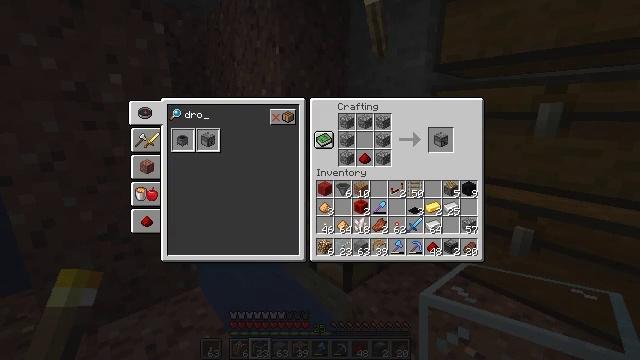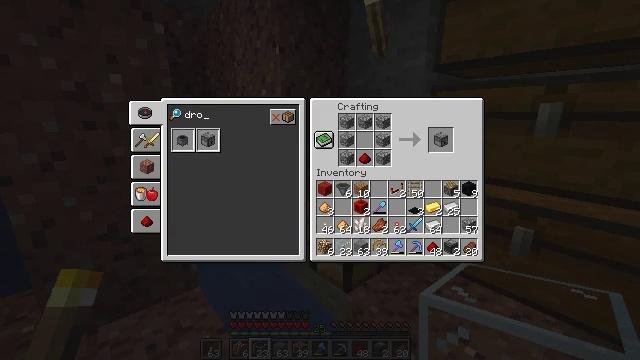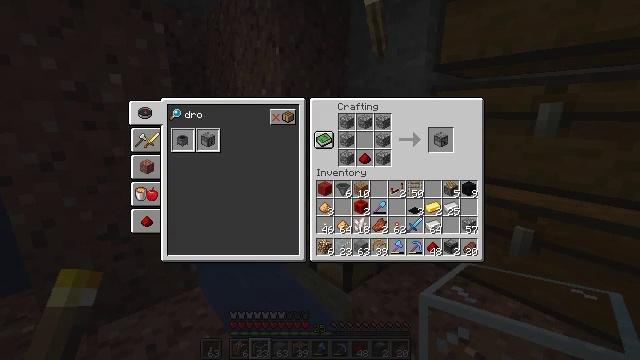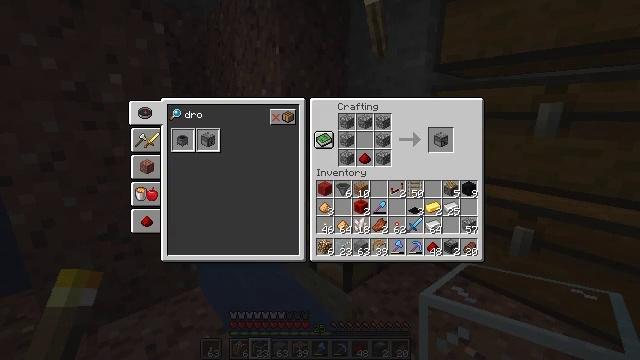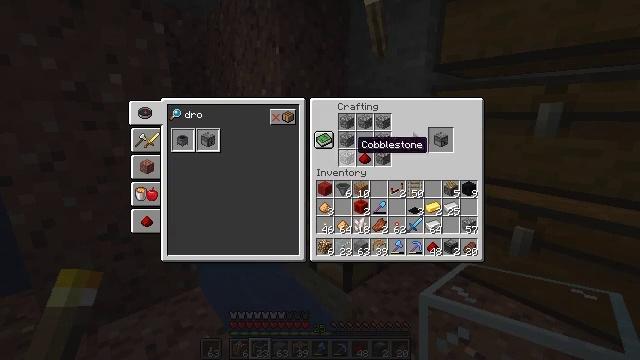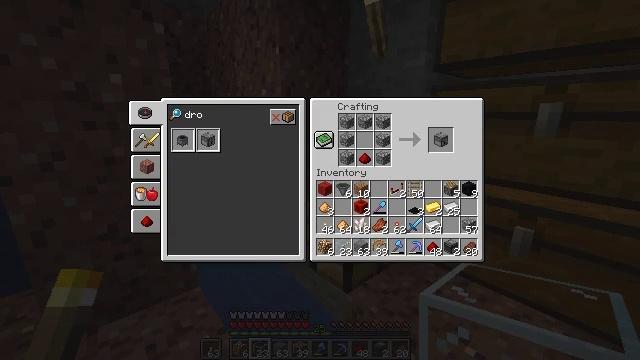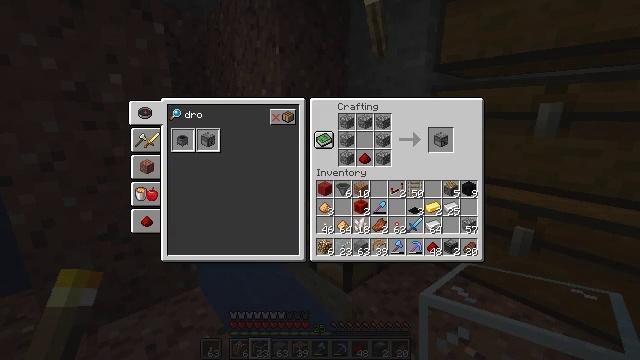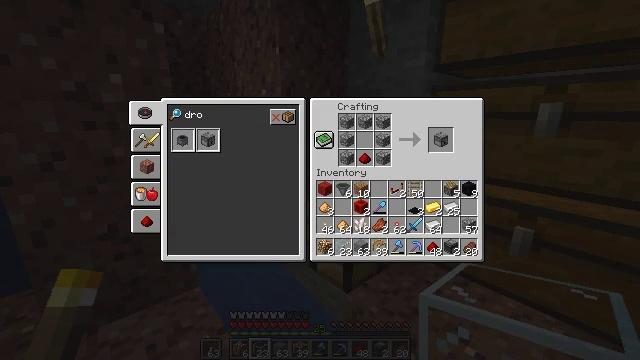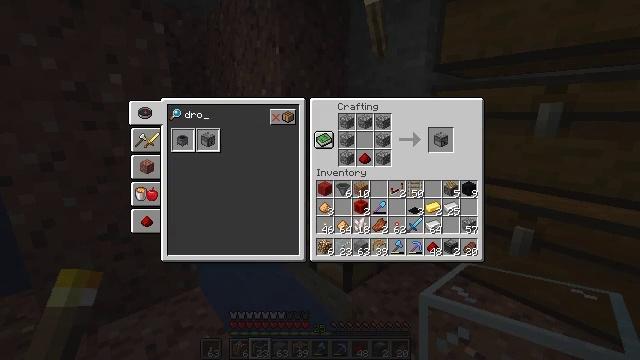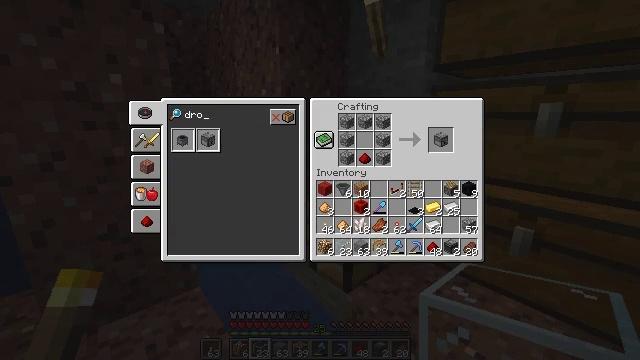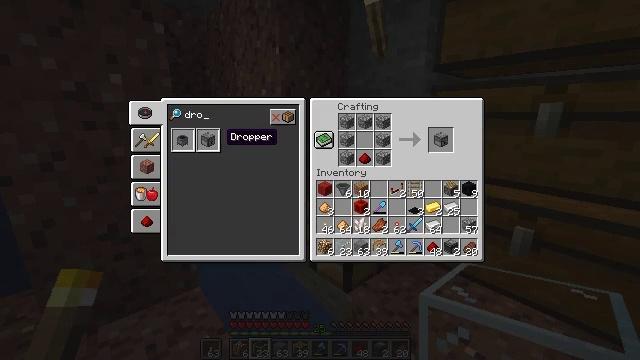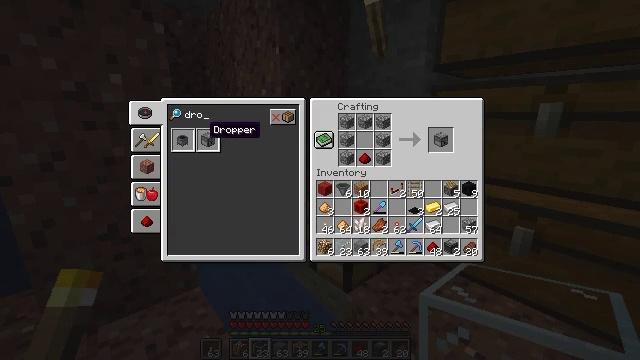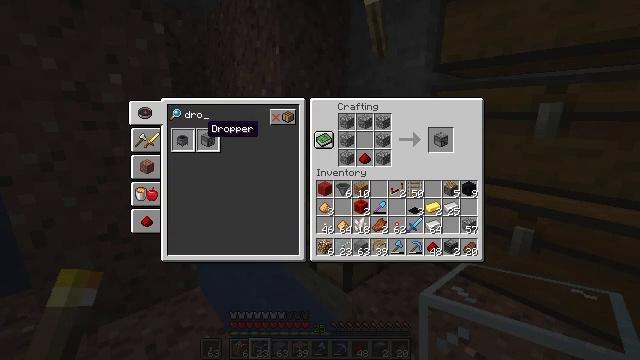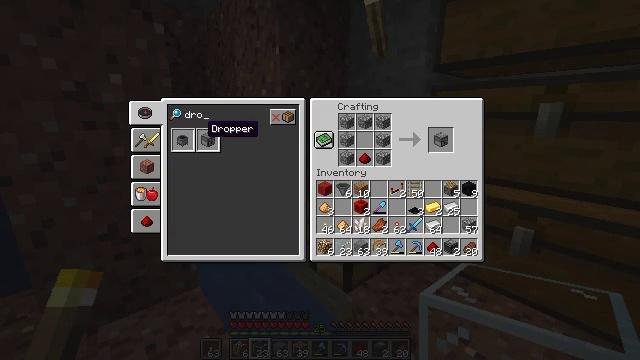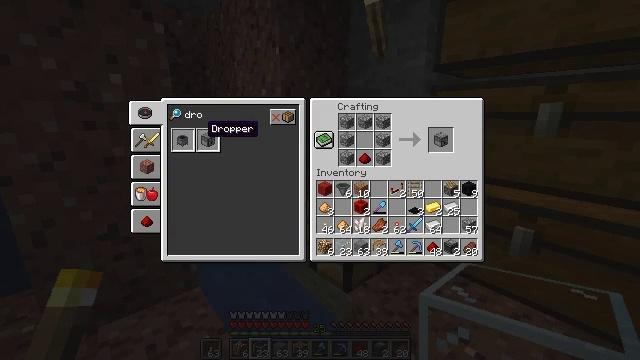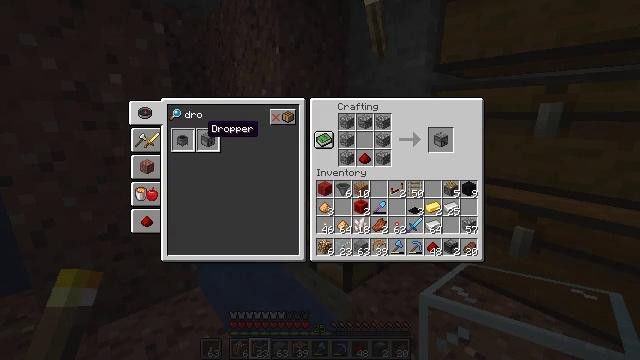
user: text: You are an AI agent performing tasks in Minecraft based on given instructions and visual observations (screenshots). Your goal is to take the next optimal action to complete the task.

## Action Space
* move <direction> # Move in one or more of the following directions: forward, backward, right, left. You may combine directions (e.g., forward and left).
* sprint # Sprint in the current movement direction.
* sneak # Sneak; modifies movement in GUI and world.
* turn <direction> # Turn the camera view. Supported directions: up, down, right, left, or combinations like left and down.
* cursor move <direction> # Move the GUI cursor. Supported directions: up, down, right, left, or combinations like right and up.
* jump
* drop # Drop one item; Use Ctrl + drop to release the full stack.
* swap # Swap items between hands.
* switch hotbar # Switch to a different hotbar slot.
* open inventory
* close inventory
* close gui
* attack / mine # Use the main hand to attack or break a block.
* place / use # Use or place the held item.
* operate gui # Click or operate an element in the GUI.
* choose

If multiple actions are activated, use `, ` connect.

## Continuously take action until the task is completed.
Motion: motion action
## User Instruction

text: Construct a dropper in the crafting grid.
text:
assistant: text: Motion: no_op
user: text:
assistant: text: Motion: no_op
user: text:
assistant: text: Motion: no_op
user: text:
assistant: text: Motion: cursor move left
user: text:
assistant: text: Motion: cursor move left
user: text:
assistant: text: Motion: cursor move left
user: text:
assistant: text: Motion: no_op
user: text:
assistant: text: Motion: cursor move left
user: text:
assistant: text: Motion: no_op
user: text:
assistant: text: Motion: cursor move left
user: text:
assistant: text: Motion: cursor move left and up
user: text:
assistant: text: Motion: no_op
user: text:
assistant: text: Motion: no_op
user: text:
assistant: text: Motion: no_op
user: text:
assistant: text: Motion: no_op
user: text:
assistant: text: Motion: no_op
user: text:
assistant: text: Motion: no_op
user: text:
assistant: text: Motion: no_op
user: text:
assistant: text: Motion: operate gui
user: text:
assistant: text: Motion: operate gui
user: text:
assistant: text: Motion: operate gui
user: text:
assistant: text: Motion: no_op
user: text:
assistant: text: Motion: no_op
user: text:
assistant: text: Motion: no_op
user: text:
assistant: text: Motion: no_op
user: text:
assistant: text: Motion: no_op
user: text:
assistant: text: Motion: no_op
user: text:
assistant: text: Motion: no_op
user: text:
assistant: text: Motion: no_op
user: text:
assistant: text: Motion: no_op